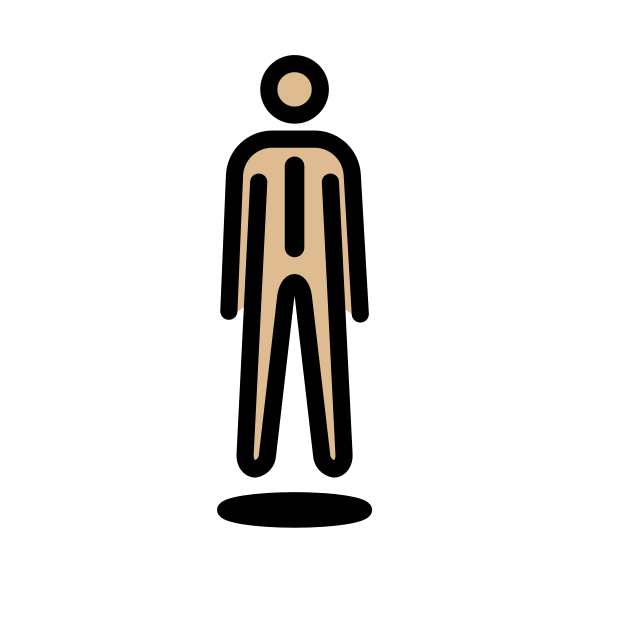
person in suit levitating: medium-light skin tone